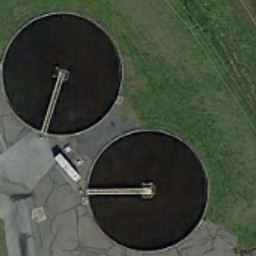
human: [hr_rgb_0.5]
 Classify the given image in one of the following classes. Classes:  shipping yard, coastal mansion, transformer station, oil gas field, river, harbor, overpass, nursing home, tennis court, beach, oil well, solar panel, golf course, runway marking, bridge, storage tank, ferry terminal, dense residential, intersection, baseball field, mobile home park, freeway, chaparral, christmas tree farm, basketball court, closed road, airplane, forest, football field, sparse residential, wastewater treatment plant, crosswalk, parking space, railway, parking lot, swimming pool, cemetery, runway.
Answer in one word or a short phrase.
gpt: wastewater treatment plant